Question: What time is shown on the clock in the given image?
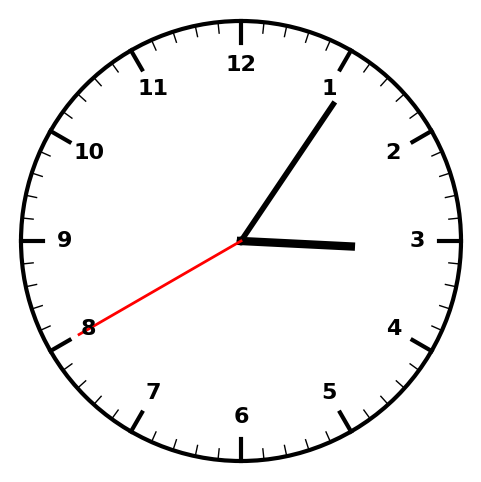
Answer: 03:05:40